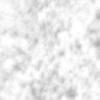
Label: no_change